Field crop: maize
Growth stage: 2
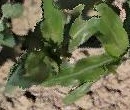
Species: maize